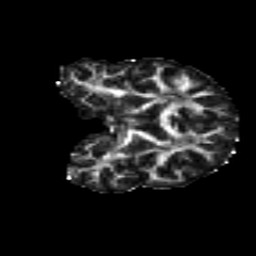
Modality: FA
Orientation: coronal
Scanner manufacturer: siemens
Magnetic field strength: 3 T
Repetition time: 4.16 s
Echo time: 0.0806 s